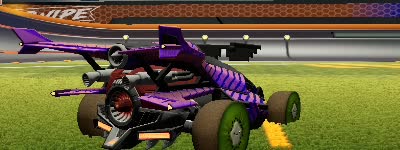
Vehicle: aftershock